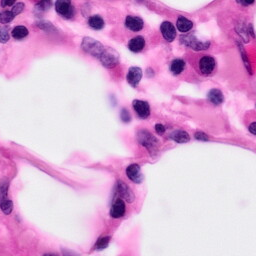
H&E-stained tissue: Pancreatic